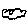
Label: cloud